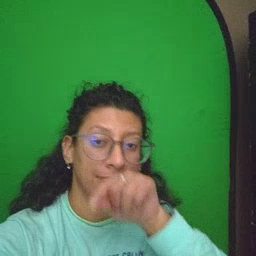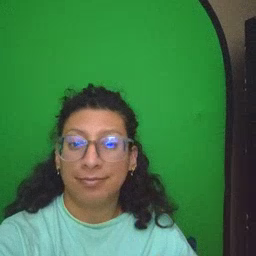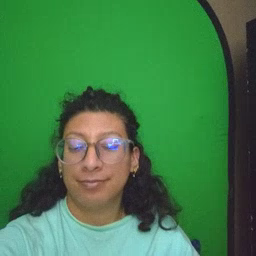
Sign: bird